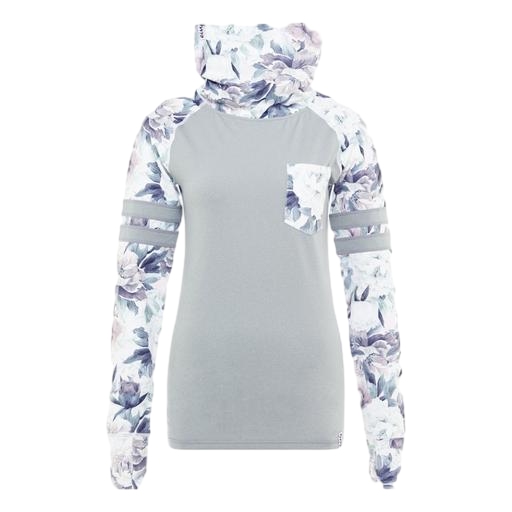
grey colored and floral print, long sleeved hoodie, gray elsa raglan, white background